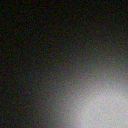
Screen state: off